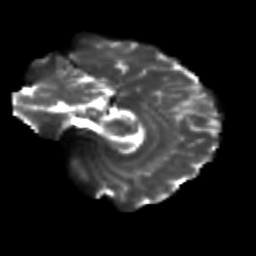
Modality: T2w
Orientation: sagittal
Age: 27
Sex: female
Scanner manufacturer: siemens
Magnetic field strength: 3 T
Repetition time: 3.5 s
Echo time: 0.113 s